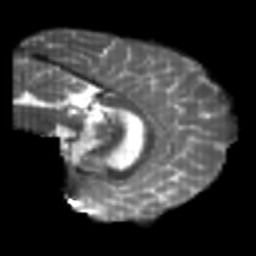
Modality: T2w
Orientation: sagittal
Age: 20
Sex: male
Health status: healthy
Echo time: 0.074 s